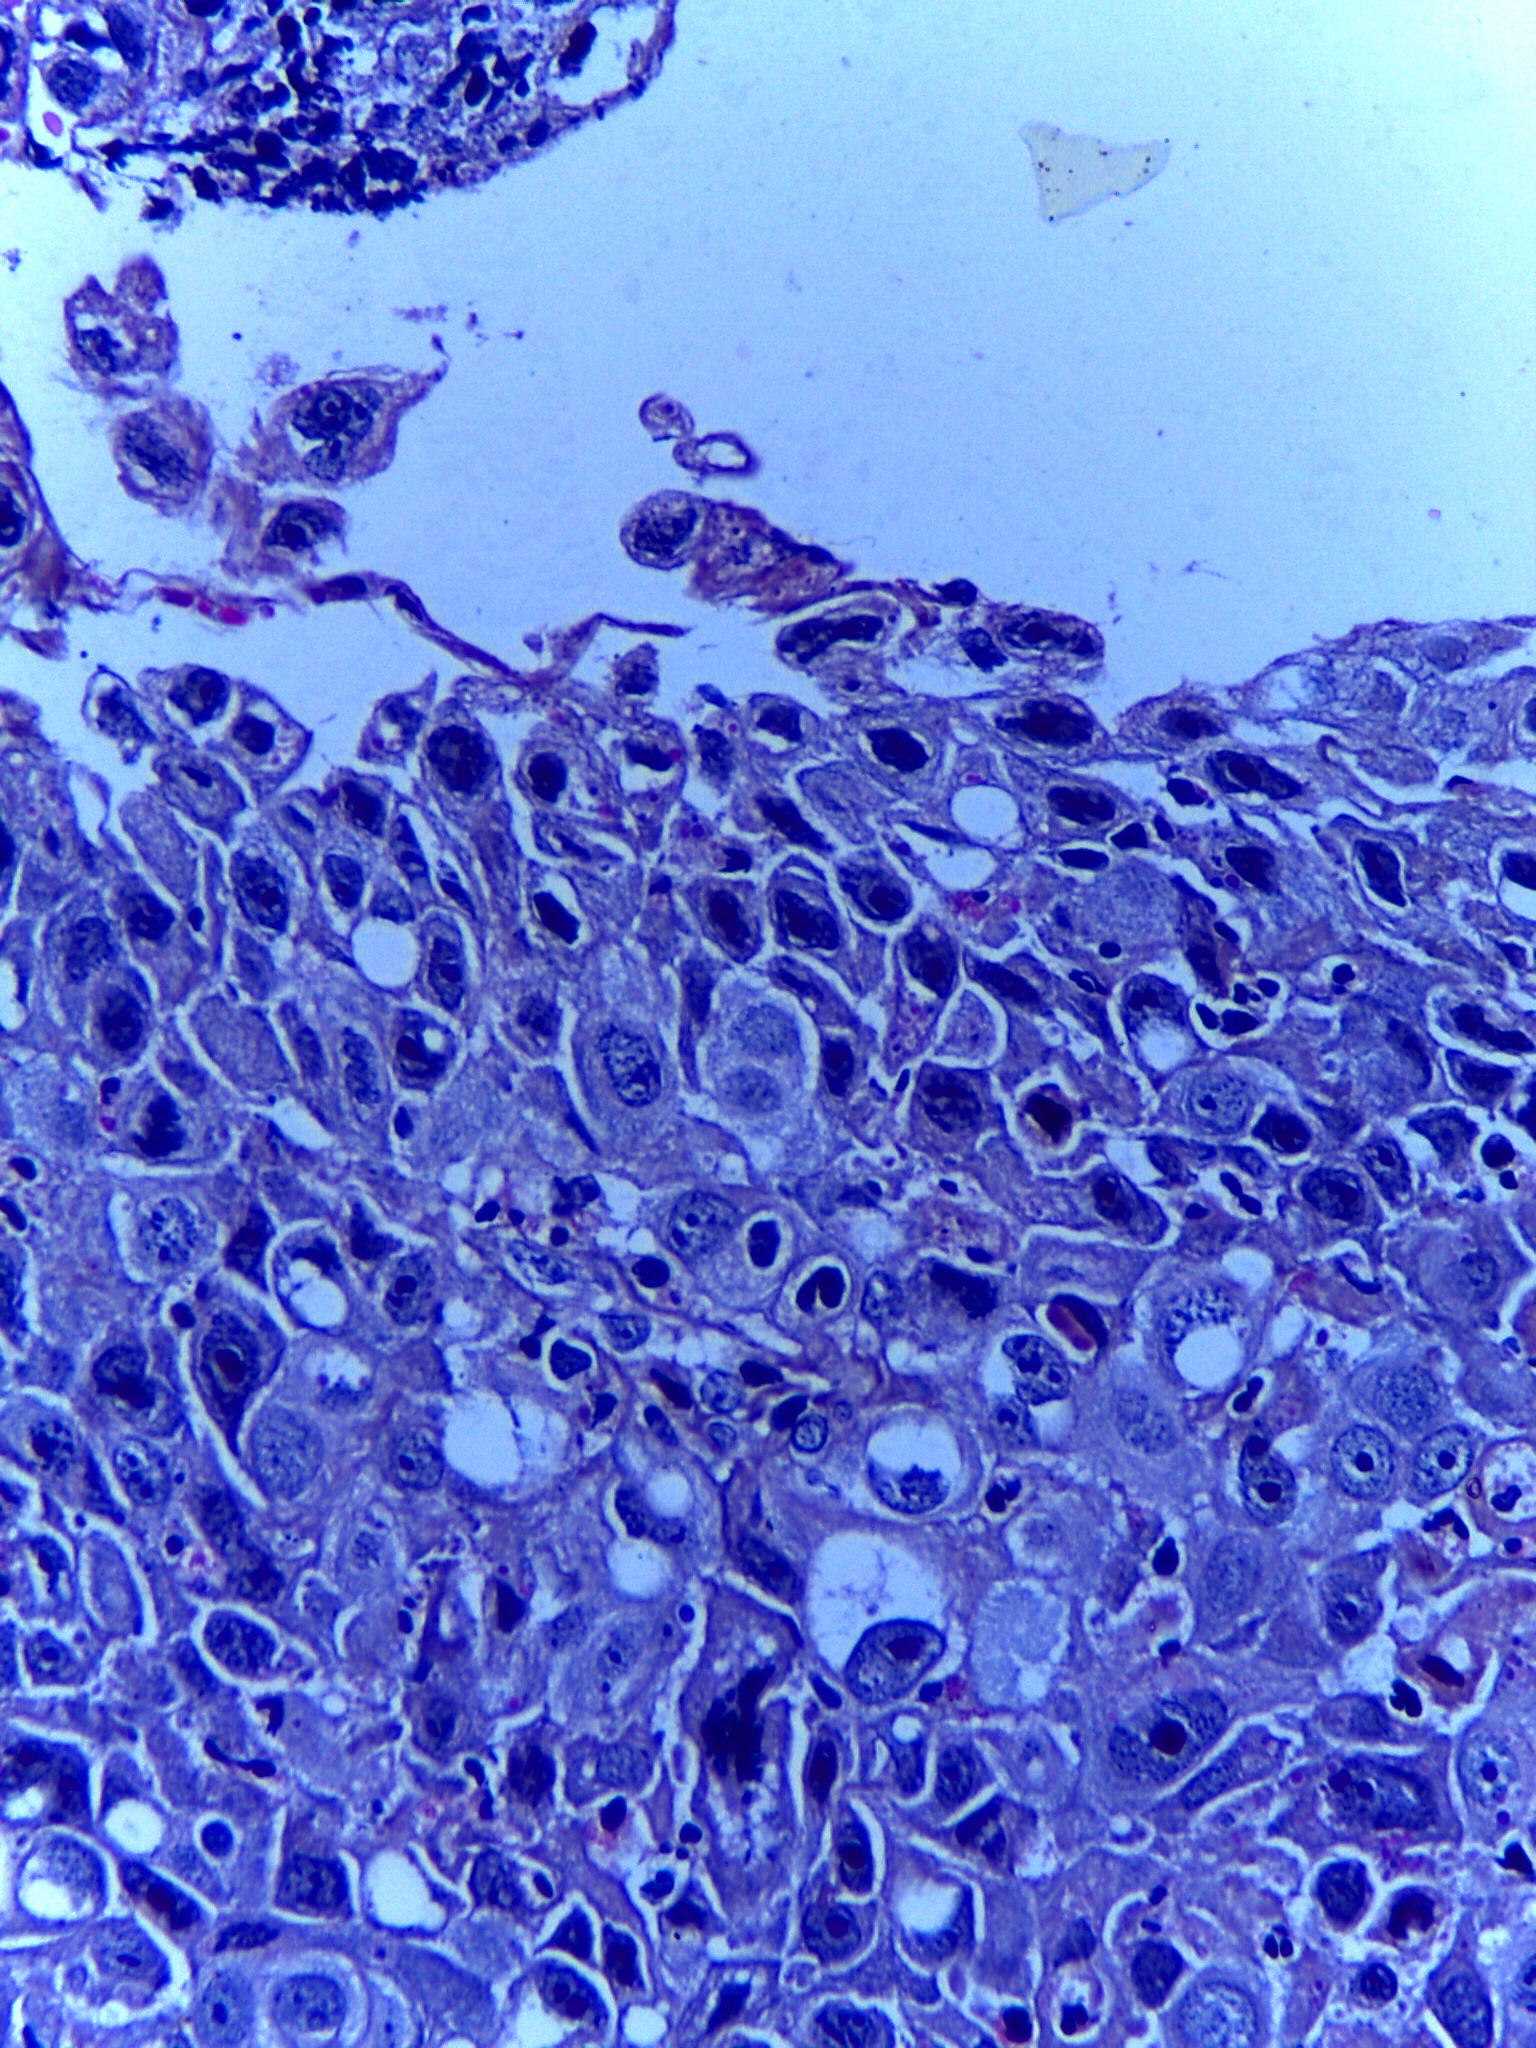
Diagnosis: OSCC